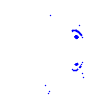
Particle: proton